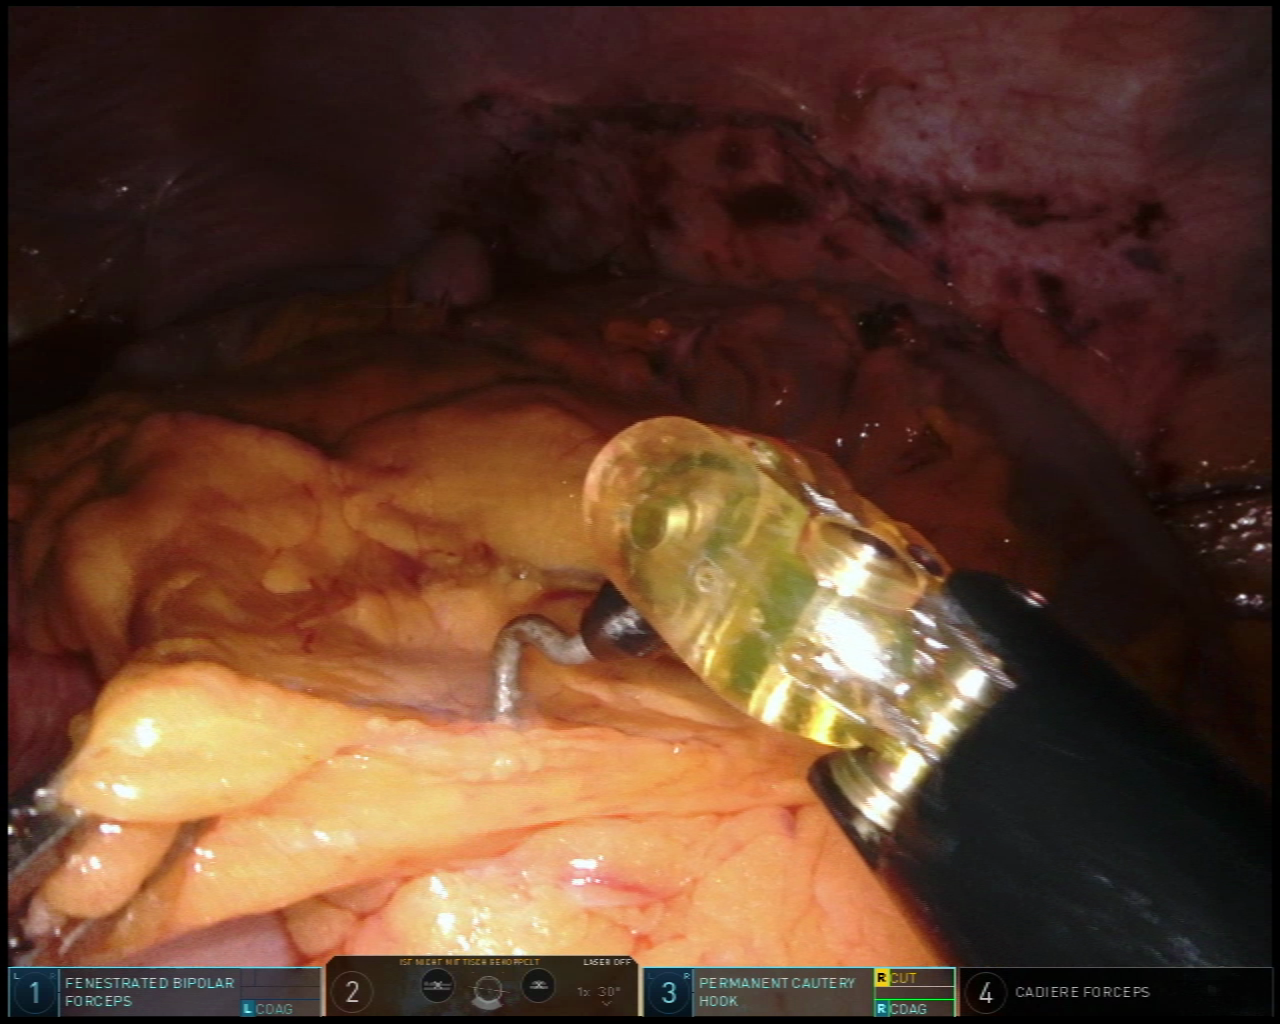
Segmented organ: abdominal_wall
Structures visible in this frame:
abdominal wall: yes
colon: yes
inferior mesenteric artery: no
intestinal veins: no
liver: no
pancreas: no
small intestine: no
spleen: yes
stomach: no
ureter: no
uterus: no
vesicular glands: no